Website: home-depot
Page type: account-dashboard
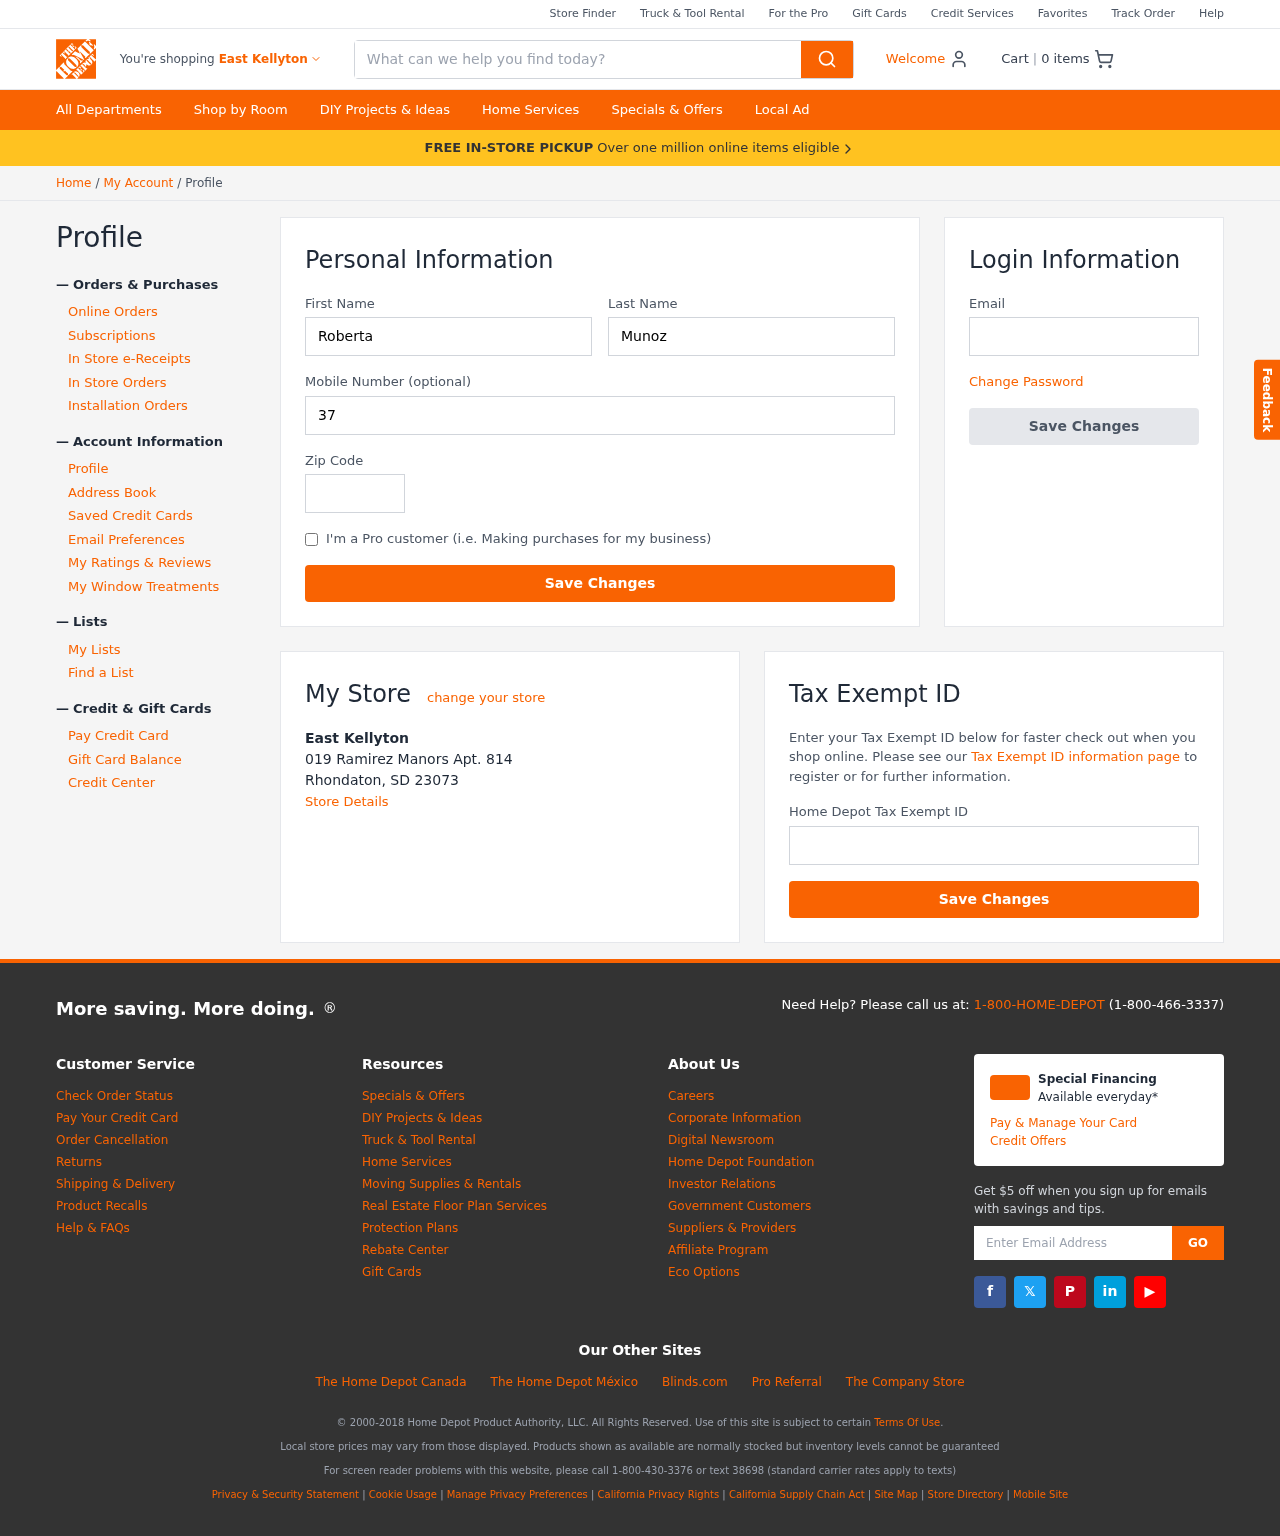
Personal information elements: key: PII_CITY
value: East Kellyton
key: PII_EMAIL
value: roberta_munoz@hotmail.com
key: PII_FIRSTNAME
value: Roberta
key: PII_LASTNAME
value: Munoz
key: PII_LOCATION1_CITY_STATE_ZIP
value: Rhondaton, SD 23073
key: PII_LOCATION1_NAME
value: East Kellyton
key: PII_LOCATION1_STREET
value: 019 Ramirez Manors Apt. 814
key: PII_PHONE
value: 3799371175
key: PII_POSTCODE
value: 98812
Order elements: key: ORDER_NUM_ITEMS
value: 0
Search elements: key: HEADER_SEARCH
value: What can we help you find today?